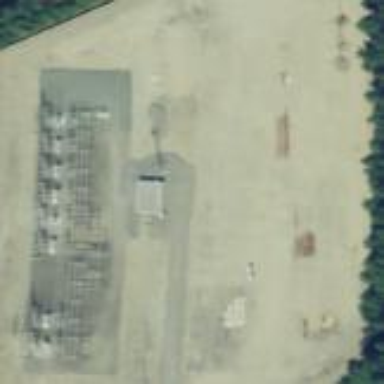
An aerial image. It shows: Fence surrounds transmission level power substation.